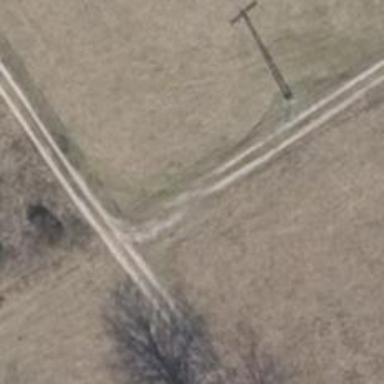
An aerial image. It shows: Ground track with grade3 quality.